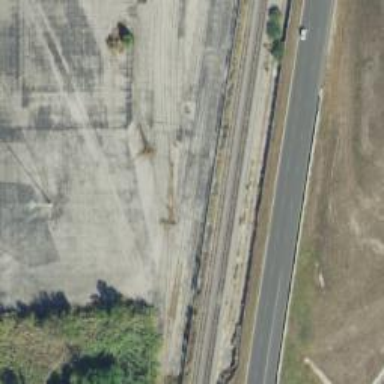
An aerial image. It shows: Abandoned railway yard.